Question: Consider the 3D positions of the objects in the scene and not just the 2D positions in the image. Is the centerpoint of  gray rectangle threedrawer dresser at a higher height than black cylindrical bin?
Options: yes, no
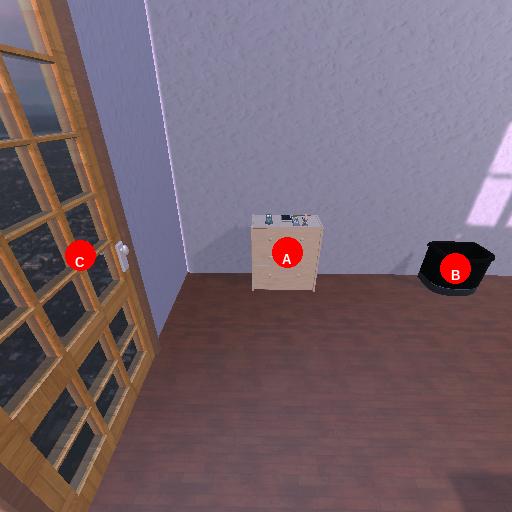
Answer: yes